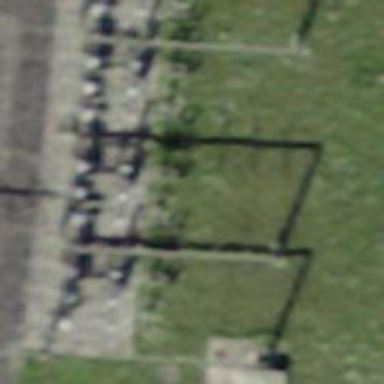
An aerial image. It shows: Transformer is shown.